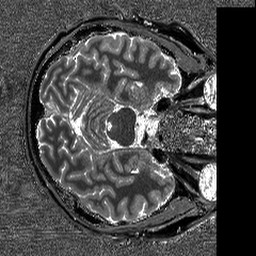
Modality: T1map
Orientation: axial
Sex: male